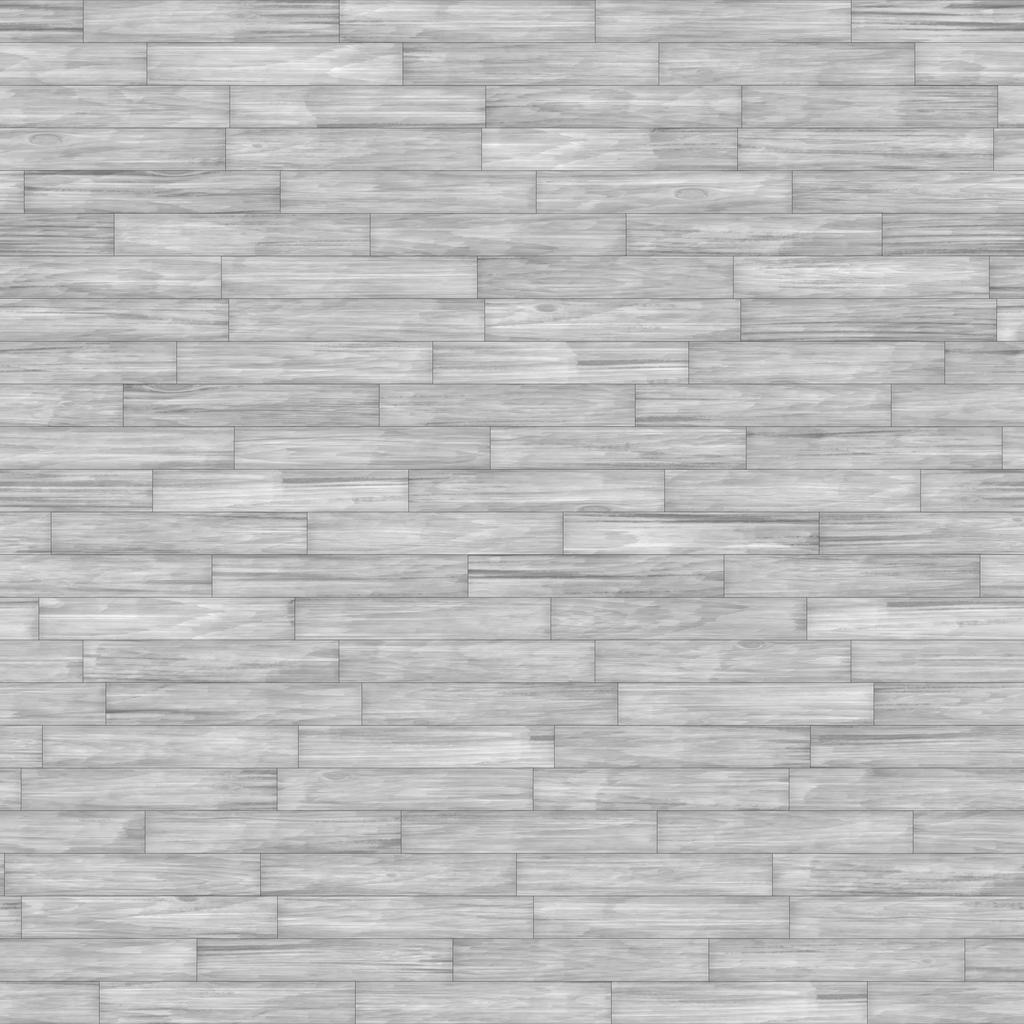
Texture map type: Displacement